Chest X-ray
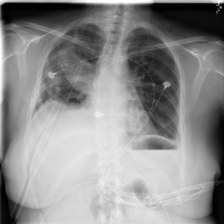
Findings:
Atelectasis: negative
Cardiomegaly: negative
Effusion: negative
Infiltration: negative
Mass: negative
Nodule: negative
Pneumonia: negative
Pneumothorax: negative
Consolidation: negative
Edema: negative
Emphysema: negative
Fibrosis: negative
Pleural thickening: negative
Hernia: negative